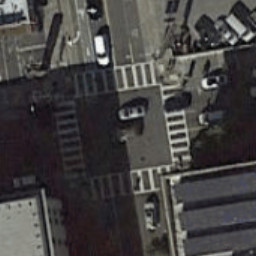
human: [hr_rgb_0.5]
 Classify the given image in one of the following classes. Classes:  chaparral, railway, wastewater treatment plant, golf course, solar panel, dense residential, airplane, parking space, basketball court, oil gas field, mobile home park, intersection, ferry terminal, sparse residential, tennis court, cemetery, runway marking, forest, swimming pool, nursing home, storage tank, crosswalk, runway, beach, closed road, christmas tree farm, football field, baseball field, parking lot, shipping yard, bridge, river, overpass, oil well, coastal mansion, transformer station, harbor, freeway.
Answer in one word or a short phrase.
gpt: crosswalk